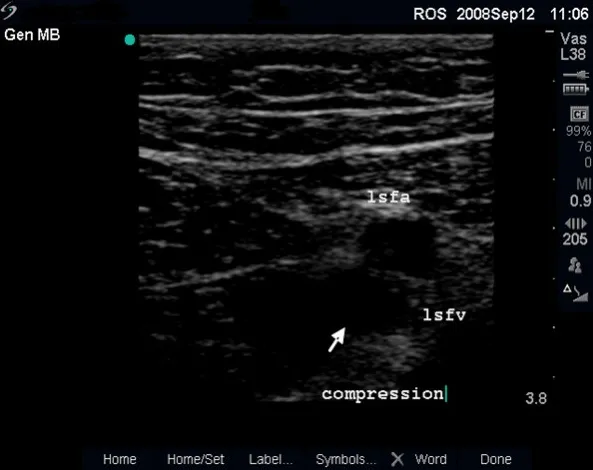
Non-compressible vein (B mode). B-mode image of a non-compressible left femoral vein (lsfv, see arrow) behind the femoral artery (lsfa) in the thigh of the patient in figure 5 (case study A), indicative of extension of the blood clot to the femoral vein in the mid-thigh.
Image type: radiology (ultrasound)